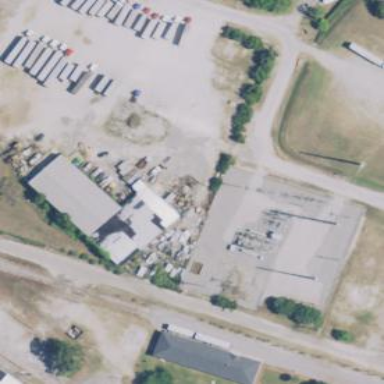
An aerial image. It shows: There is distribution substation enclosed by fence.